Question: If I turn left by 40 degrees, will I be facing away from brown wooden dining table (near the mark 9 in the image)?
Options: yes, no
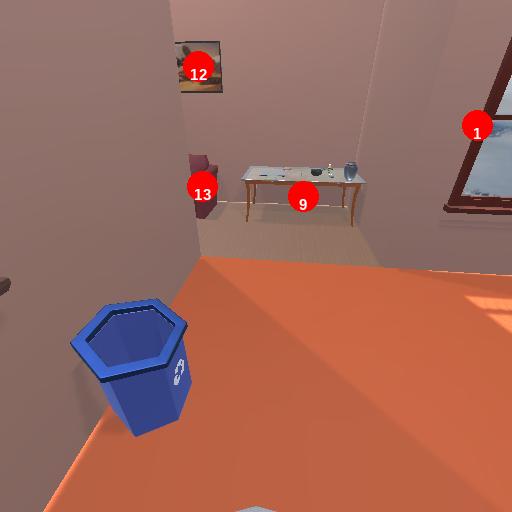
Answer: yes